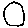
Label: moon